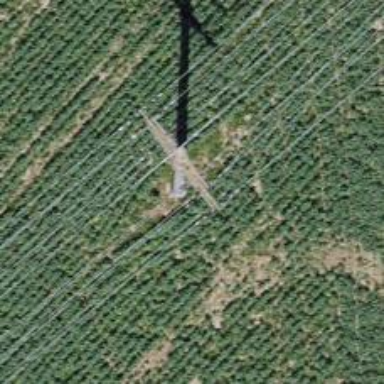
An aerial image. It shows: Minor power line.